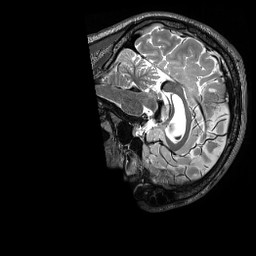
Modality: T2w
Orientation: sagittal
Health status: healthy
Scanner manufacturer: siemens
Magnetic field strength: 3 T
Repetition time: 3.2 s
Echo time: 0.565 s